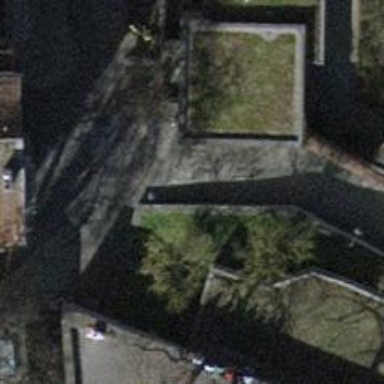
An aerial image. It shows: Service building.